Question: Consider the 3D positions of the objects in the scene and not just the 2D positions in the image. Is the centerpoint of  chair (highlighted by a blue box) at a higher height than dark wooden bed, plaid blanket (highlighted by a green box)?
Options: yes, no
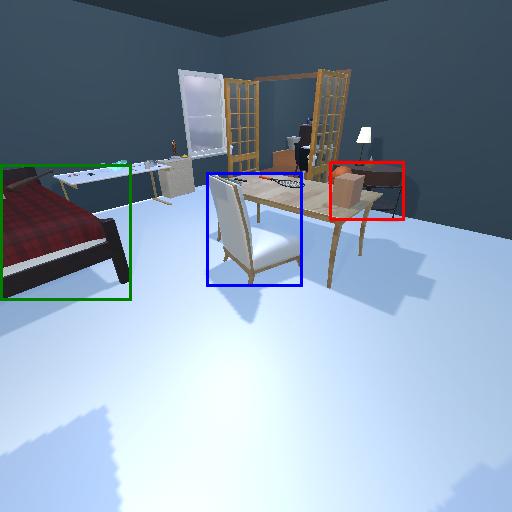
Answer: yes